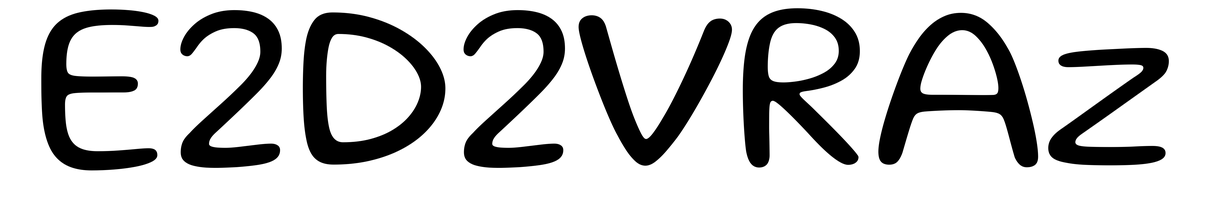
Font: Gluten_Light